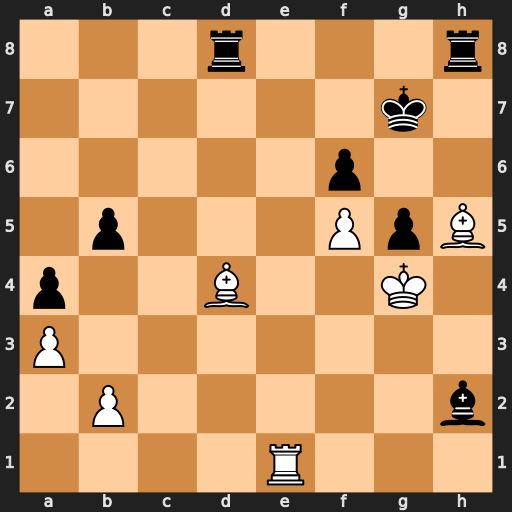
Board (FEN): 3r3r/6k1/5p2/1p3PpB/p2B2K1/P7/1P5b/4R3
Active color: w
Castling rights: -
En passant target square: -
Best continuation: Re7+ Kh6 Bxf6